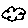
Label: cloud